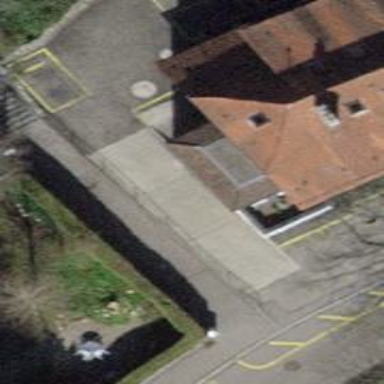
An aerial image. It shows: Apartment building with tile roof.